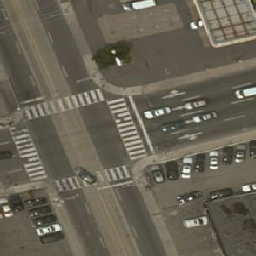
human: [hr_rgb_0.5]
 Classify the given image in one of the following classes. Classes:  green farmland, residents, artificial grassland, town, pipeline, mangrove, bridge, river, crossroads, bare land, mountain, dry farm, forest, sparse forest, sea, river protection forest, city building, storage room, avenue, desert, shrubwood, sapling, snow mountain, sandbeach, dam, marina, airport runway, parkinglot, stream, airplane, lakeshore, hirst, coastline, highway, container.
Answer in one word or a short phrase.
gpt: crossroads